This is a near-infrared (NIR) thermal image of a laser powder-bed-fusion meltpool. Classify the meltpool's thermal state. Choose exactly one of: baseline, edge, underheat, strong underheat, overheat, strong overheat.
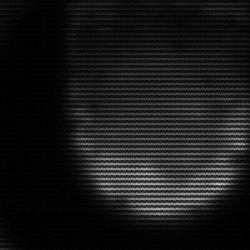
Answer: edge